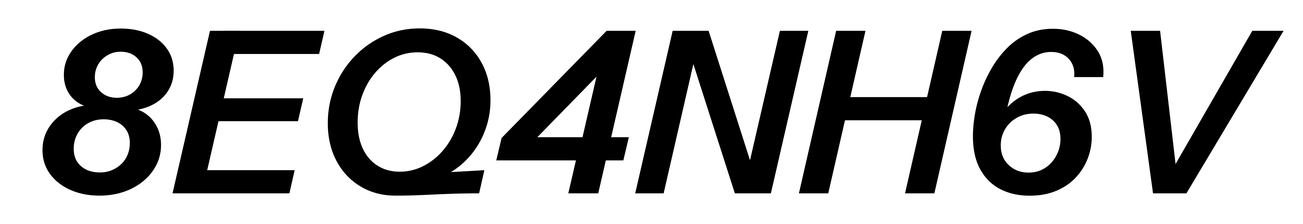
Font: InstrumentSans-Italic_SemiBold_Italic